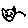
Label: cat